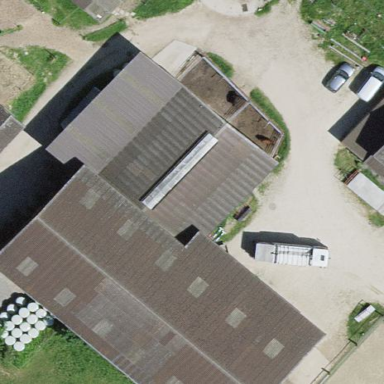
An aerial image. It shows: Farmyard area.